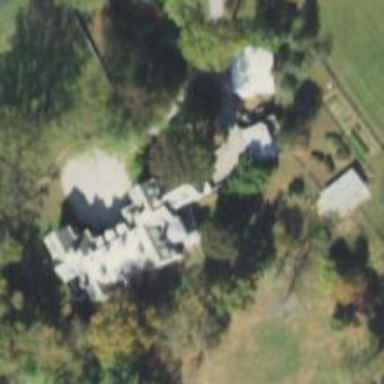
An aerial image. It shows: Historic manor.